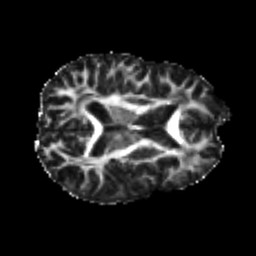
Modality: FA
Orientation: axial
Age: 19
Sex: male
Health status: healthy
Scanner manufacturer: philips
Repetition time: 7.476 s
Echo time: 0.08753 s